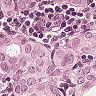
Metastatic tissue present: yes